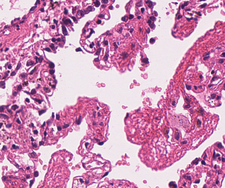
Tumor epithelial tissue: no
Tumor-associated stroma tissue: no
Normal tissue: yes